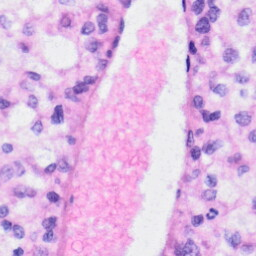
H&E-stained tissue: Liver